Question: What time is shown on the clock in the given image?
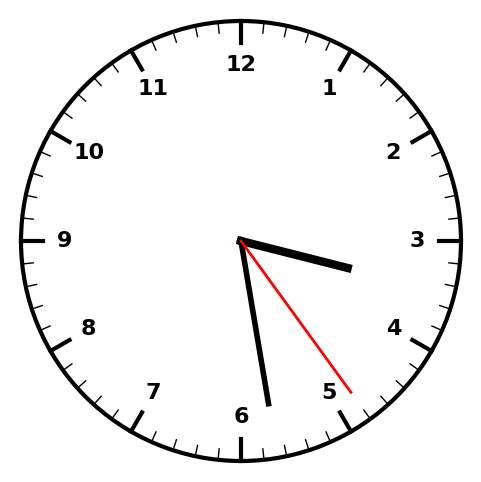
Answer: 03:28:24